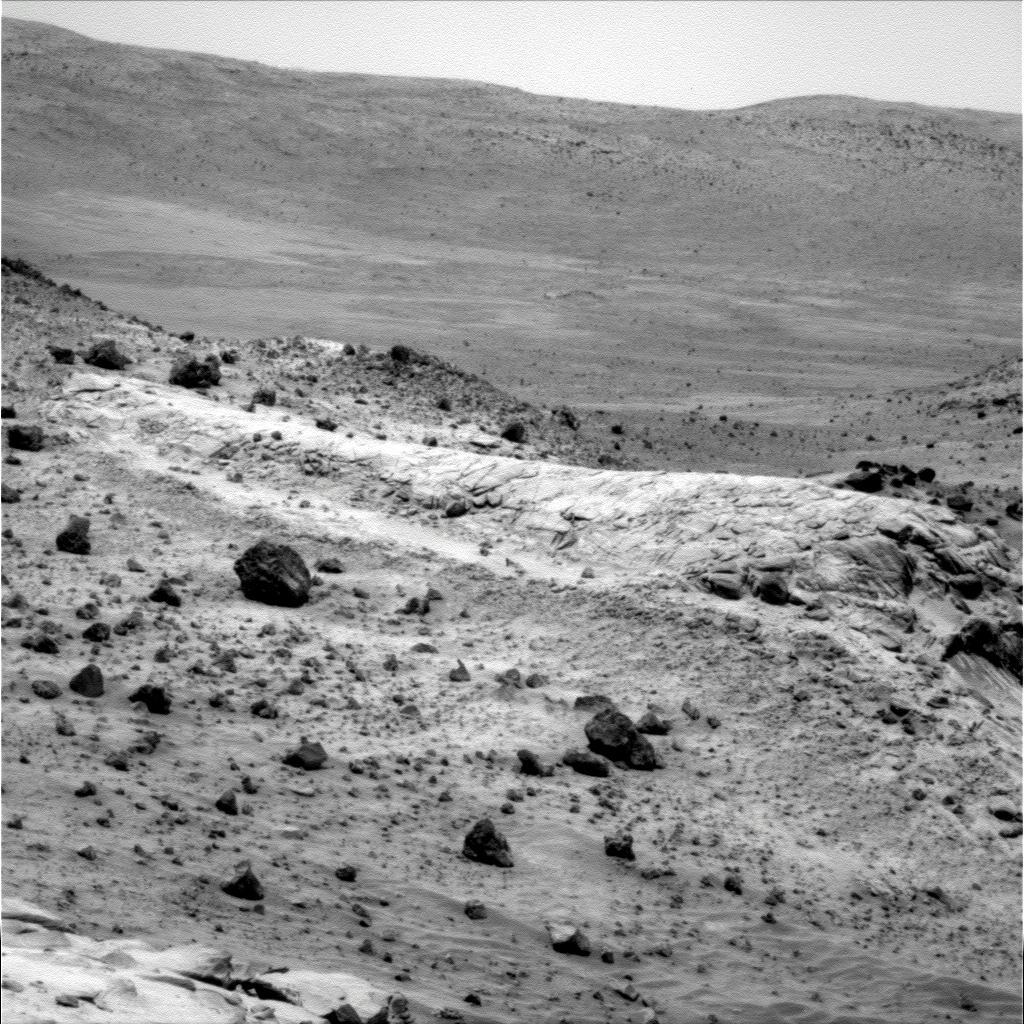
Terrain classes present: Bedrock, Gravel / Sand / Soil, Rock, Sky / Distant Mountains